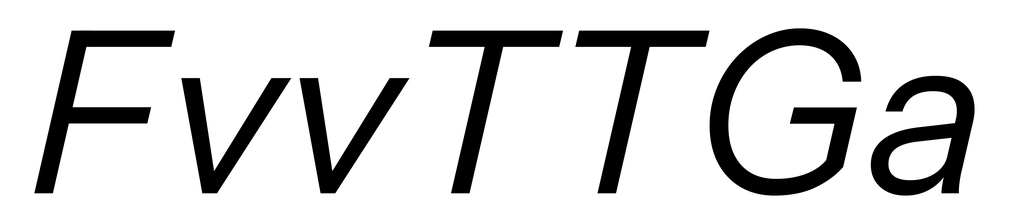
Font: InstrumentSans-Italic_Italic